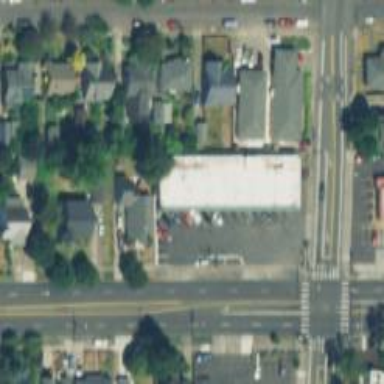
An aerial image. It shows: Convenience shop.